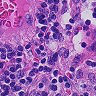
Metastatic tissue present: no